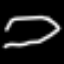
Label: airplane